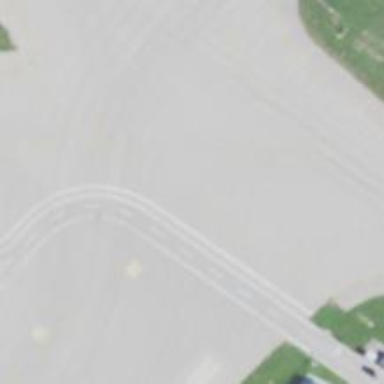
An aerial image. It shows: View of taxiway at the airport.